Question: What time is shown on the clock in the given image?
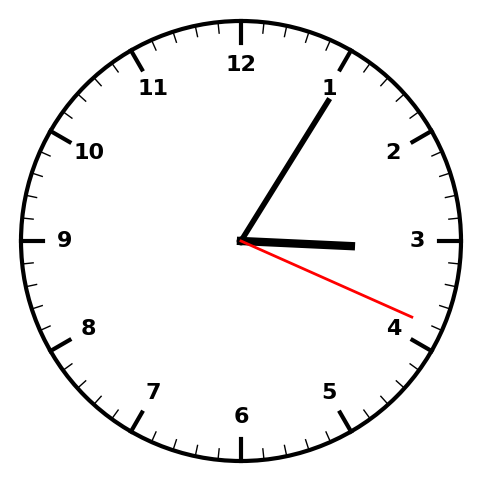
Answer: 03:05:19